Field crop: maize
Growth stage: 2
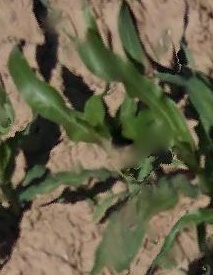
Species: maize